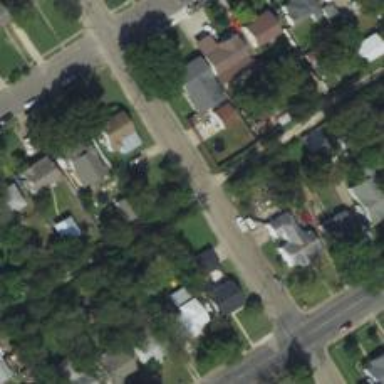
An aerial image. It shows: Alley classified as service road.